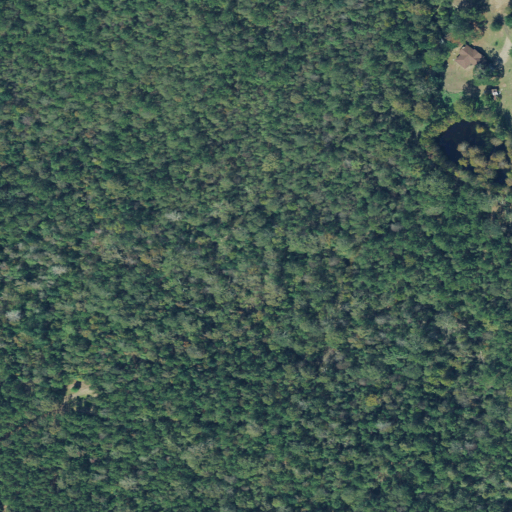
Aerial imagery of valley in Texas named Harrol Hollow containing woody wetlands, evergreen forest, mixed forest, shrub, herbaceous wetlands, open development, open water, and low intensity development